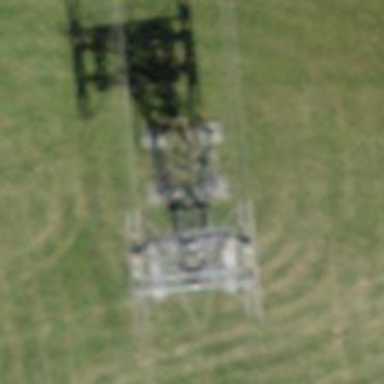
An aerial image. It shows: Pylon for aerialway.